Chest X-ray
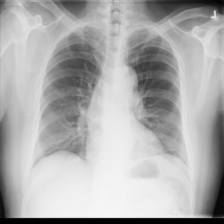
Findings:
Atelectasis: negative
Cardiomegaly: negative
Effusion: negative
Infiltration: negative
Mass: negative
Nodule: negative
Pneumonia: negative
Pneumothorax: negative
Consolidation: negative
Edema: negative
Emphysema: negative
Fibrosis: negative
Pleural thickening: negative
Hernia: negative